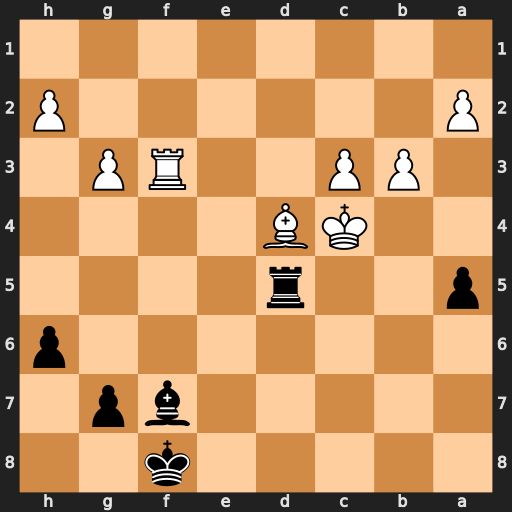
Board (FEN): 5k2/5bp1/7p/p2r4/2KB4/1PP2RP1/P6P/8
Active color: b
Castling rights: -
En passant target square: -
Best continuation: Rf5+ Kd3 Rxf3+